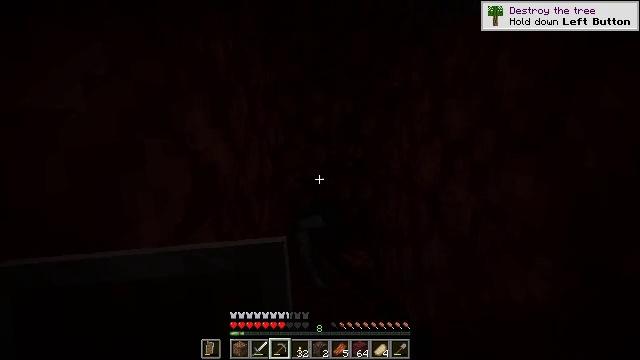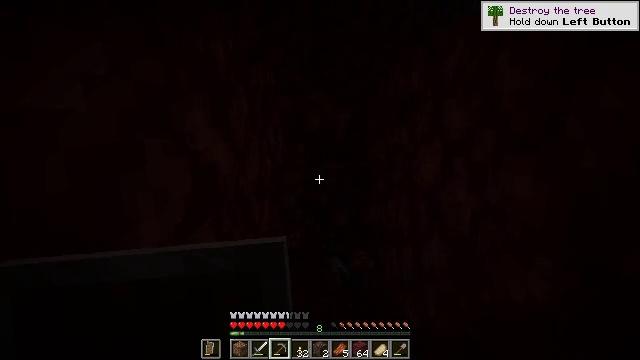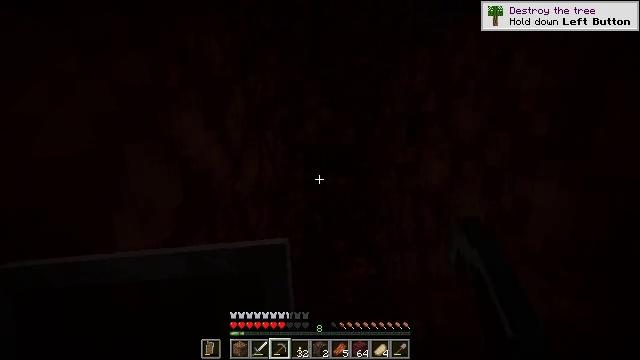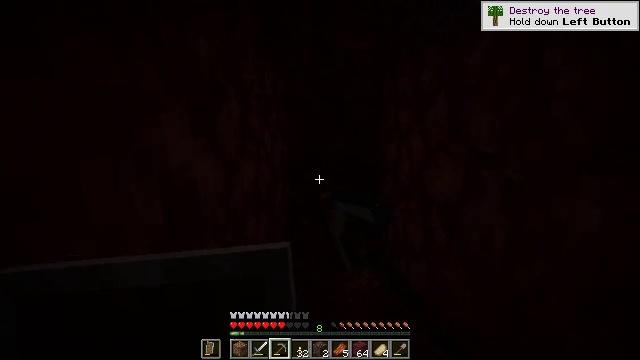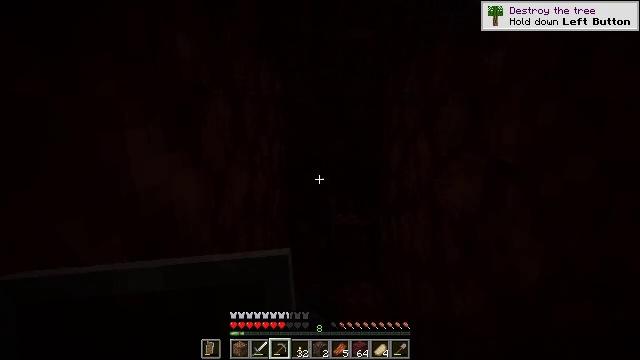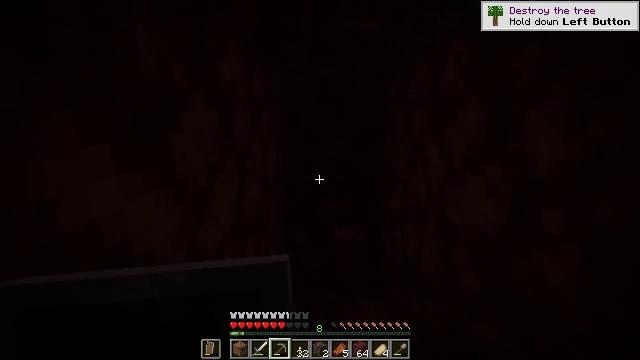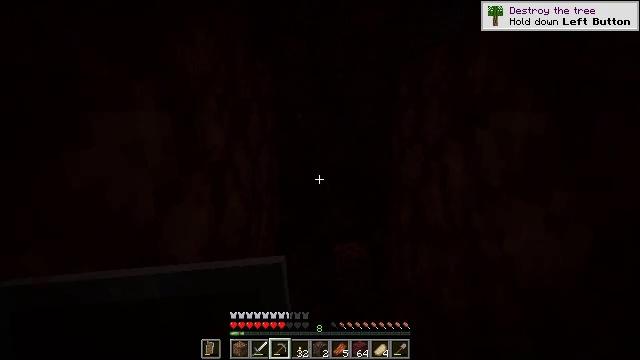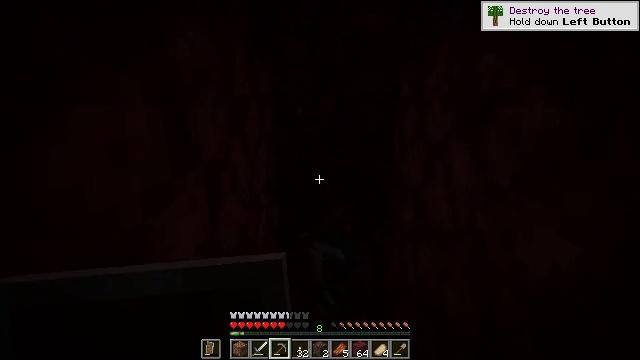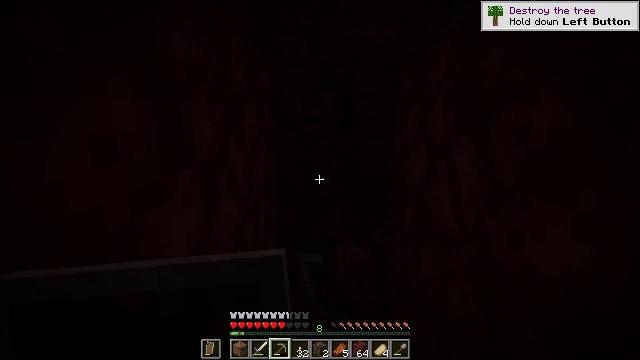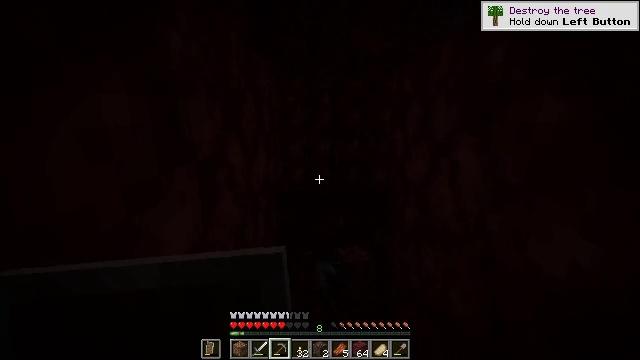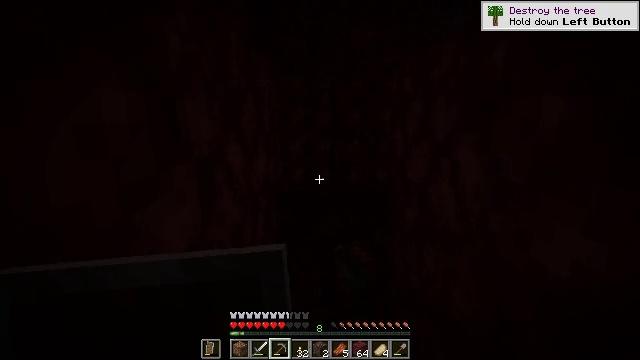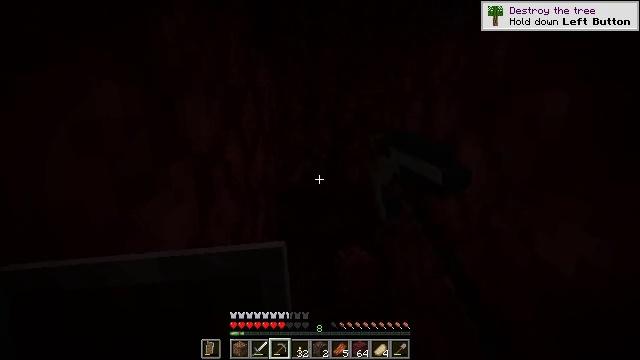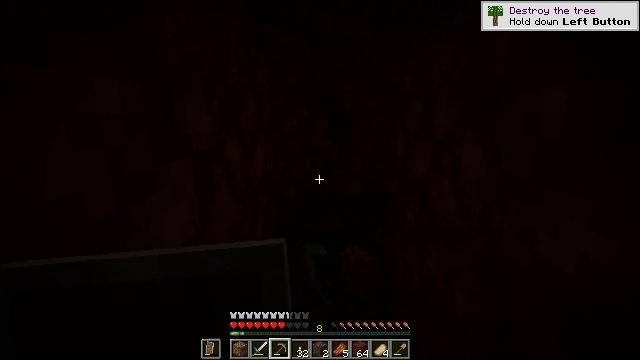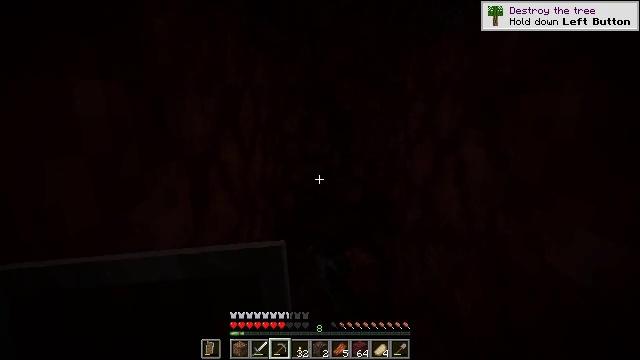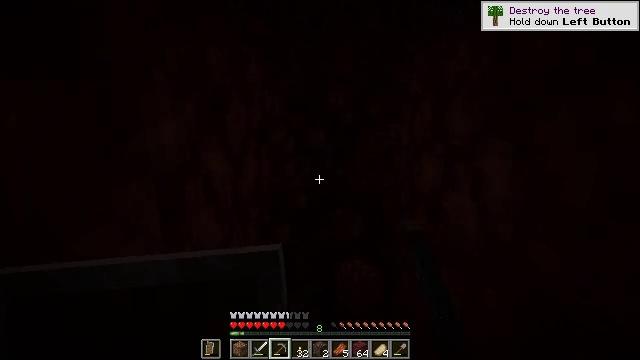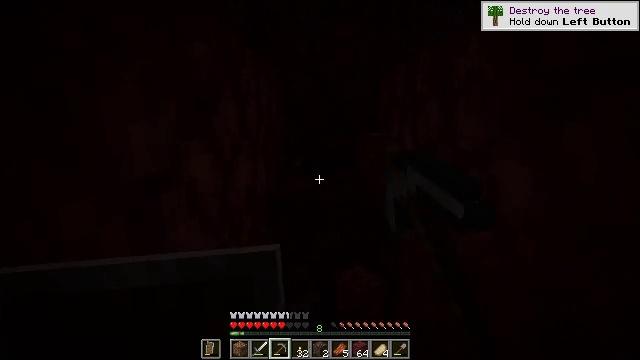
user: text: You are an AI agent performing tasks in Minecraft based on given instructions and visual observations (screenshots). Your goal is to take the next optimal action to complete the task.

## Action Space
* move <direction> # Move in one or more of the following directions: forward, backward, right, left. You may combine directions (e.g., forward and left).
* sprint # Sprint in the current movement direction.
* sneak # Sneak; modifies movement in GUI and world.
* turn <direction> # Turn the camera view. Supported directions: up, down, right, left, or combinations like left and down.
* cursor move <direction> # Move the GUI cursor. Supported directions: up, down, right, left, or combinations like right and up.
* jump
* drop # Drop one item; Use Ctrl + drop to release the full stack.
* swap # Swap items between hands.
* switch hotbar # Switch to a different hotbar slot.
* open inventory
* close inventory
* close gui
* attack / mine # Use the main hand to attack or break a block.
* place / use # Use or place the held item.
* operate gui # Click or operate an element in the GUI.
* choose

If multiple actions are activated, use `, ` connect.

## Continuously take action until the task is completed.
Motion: motion action
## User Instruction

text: Attack the netherrack to gather it.
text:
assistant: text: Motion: attack / mine
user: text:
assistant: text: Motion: move forward, attack / mine
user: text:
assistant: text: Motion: move forward, attack / mine
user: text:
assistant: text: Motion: move forward, attack / mine
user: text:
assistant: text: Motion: move forward, attack / mine
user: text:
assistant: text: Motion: attack / mine
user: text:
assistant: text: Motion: attack / mine
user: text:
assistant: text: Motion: attack / mine
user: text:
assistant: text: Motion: attack / mine
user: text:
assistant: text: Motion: attack / mine
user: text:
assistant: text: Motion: attack / mine
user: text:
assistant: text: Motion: attack / mine
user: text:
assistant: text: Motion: move forward, attack / mine
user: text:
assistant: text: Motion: move forward, attack / mine
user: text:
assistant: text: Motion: move forward, attack / mine
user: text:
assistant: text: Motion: move forward, attack / mine
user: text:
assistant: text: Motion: attack / mine
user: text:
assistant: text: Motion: attack / mine
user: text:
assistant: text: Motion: attack / mine
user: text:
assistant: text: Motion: attack / mine
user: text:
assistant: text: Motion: attack / mine
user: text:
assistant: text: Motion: attack / mine
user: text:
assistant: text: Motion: attack / mine
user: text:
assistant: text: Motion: attack / mine
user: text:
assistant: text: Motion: attack / mine
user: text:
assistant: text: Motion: attack / mine
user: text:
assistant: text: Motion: attack / mine
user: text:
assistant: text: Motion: attack / mine
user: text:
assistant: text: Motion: attack / mine
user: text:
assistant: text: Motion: move forward, attack / mine